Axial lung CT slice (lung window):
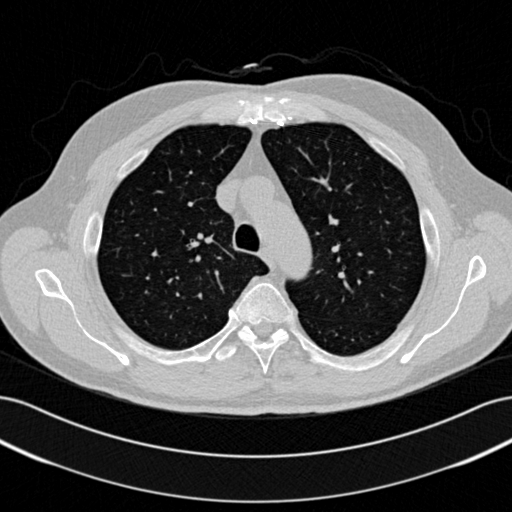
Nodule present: no